Field crop: maize
Growth stage: 2
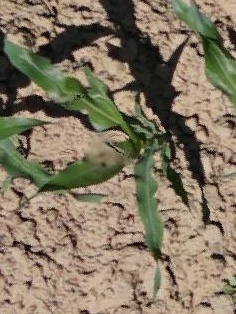
Species: maize